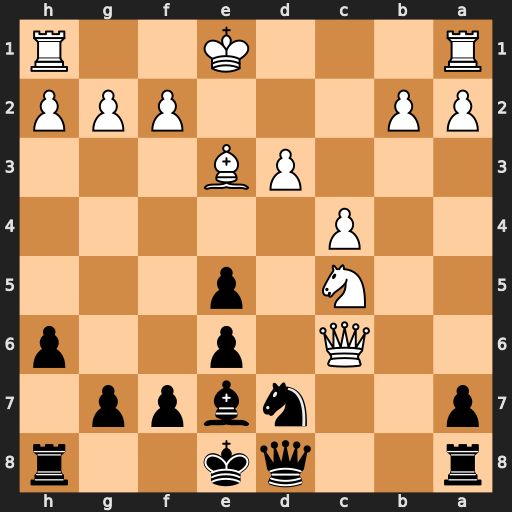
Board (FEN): r2qk2r/p2nbpp1/2Q1p2p/2N1p3/2P5/3PB3/PP3PPP/R3K2R
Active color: b
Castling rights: KQkq
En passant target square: -
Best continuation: Bxc5 Bxc5 Rc8 Qa4 Rxc5